Fundus camera: zeiss
Shooting center: fovea
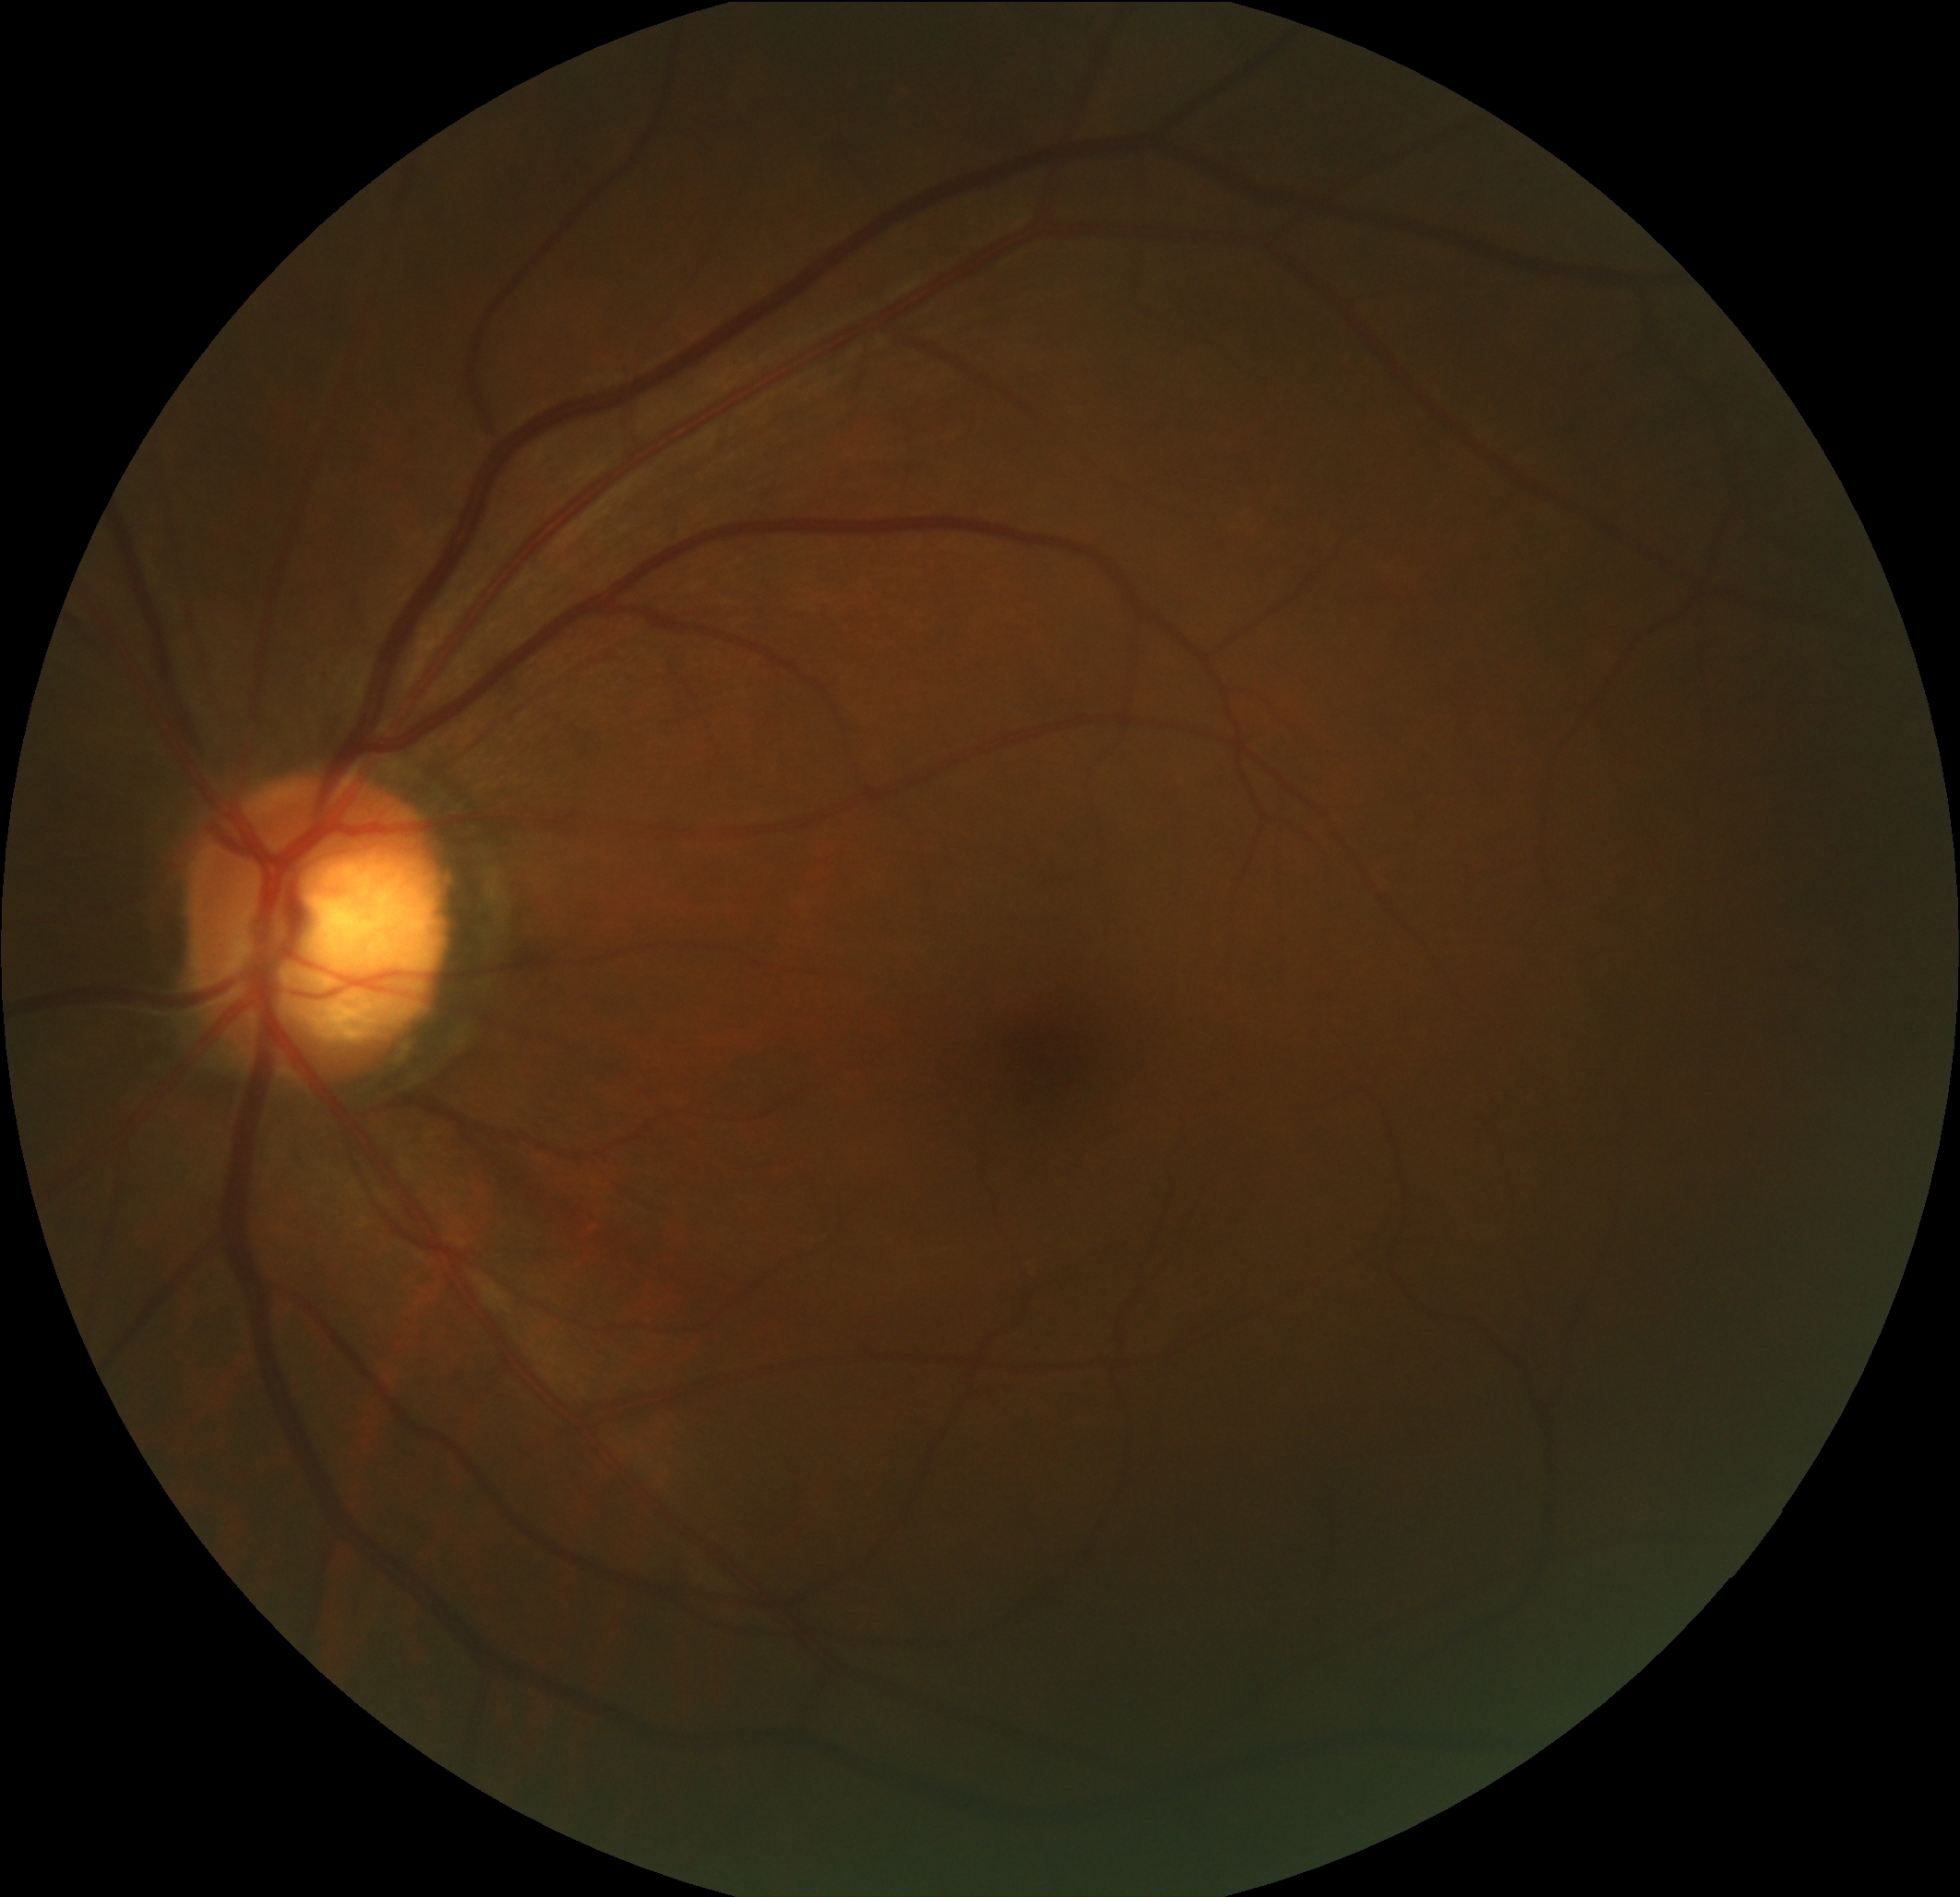
Pathologic myopia: no
Patchy retinal atrophy: present
Retinal detachment: absent